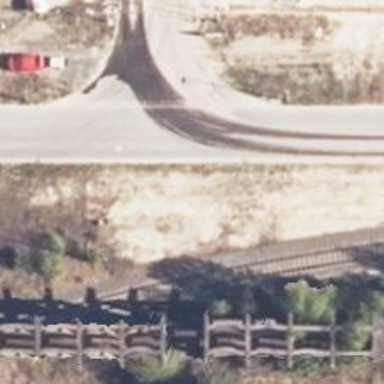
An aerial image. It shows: Abandoned railway yard.